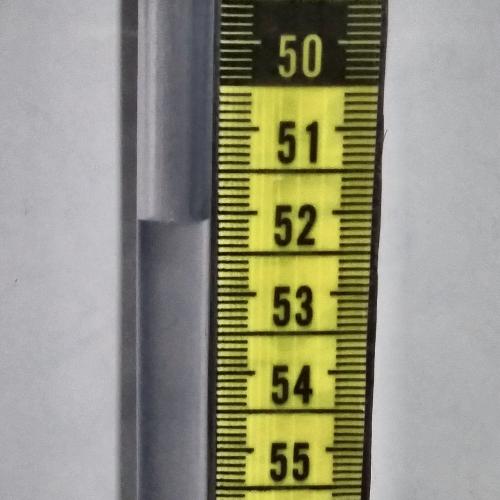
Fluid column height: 52.1 cm